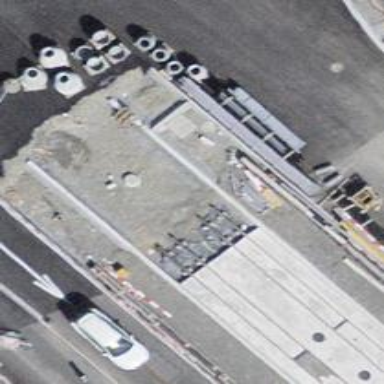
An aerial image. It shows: Tram platform with shelter. This is public transport platform for trams.